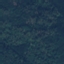
Land use / land cover: Forest